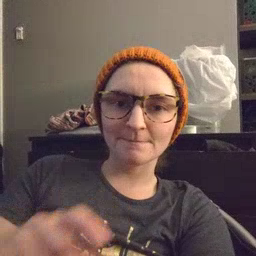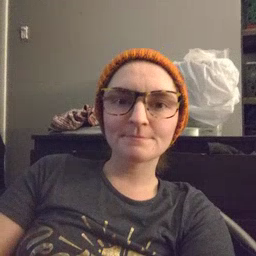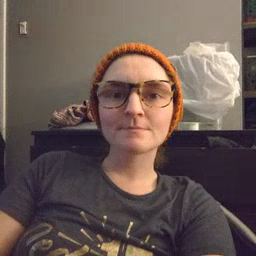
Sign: time